Question: Count the number of objects in the diagram.
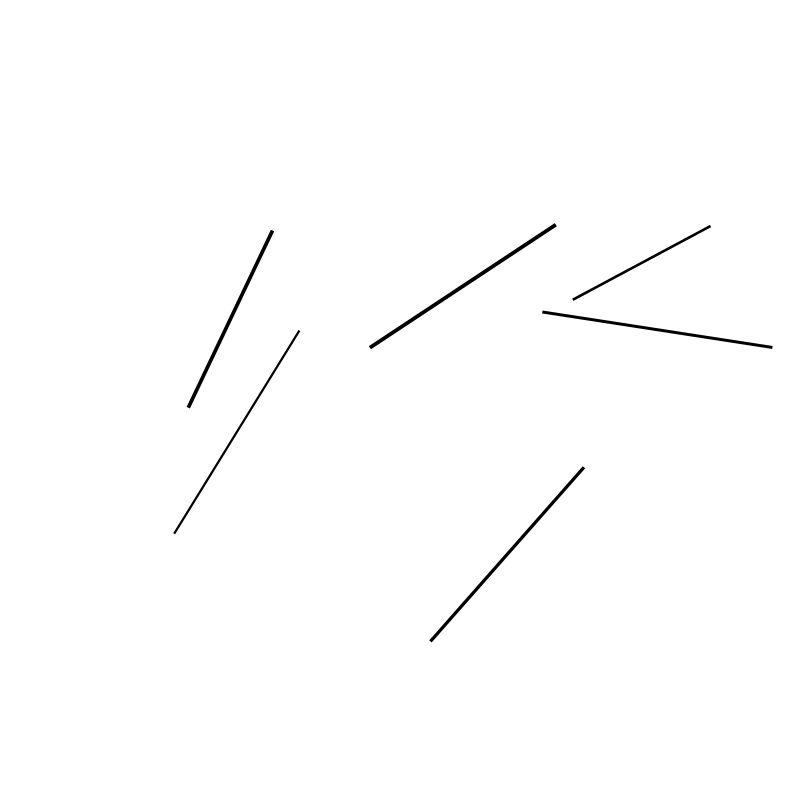
Answer: 6